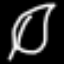
Label: leaf